Question: Consider the example plot below. I'd like to make the little boxes around each of the symbols in the legend go away. How an I do this?
'''
ggplot(mtcars, aes(wt, mpg, shape=factor(cyl))) + geom_point() + theme_bw()
'''

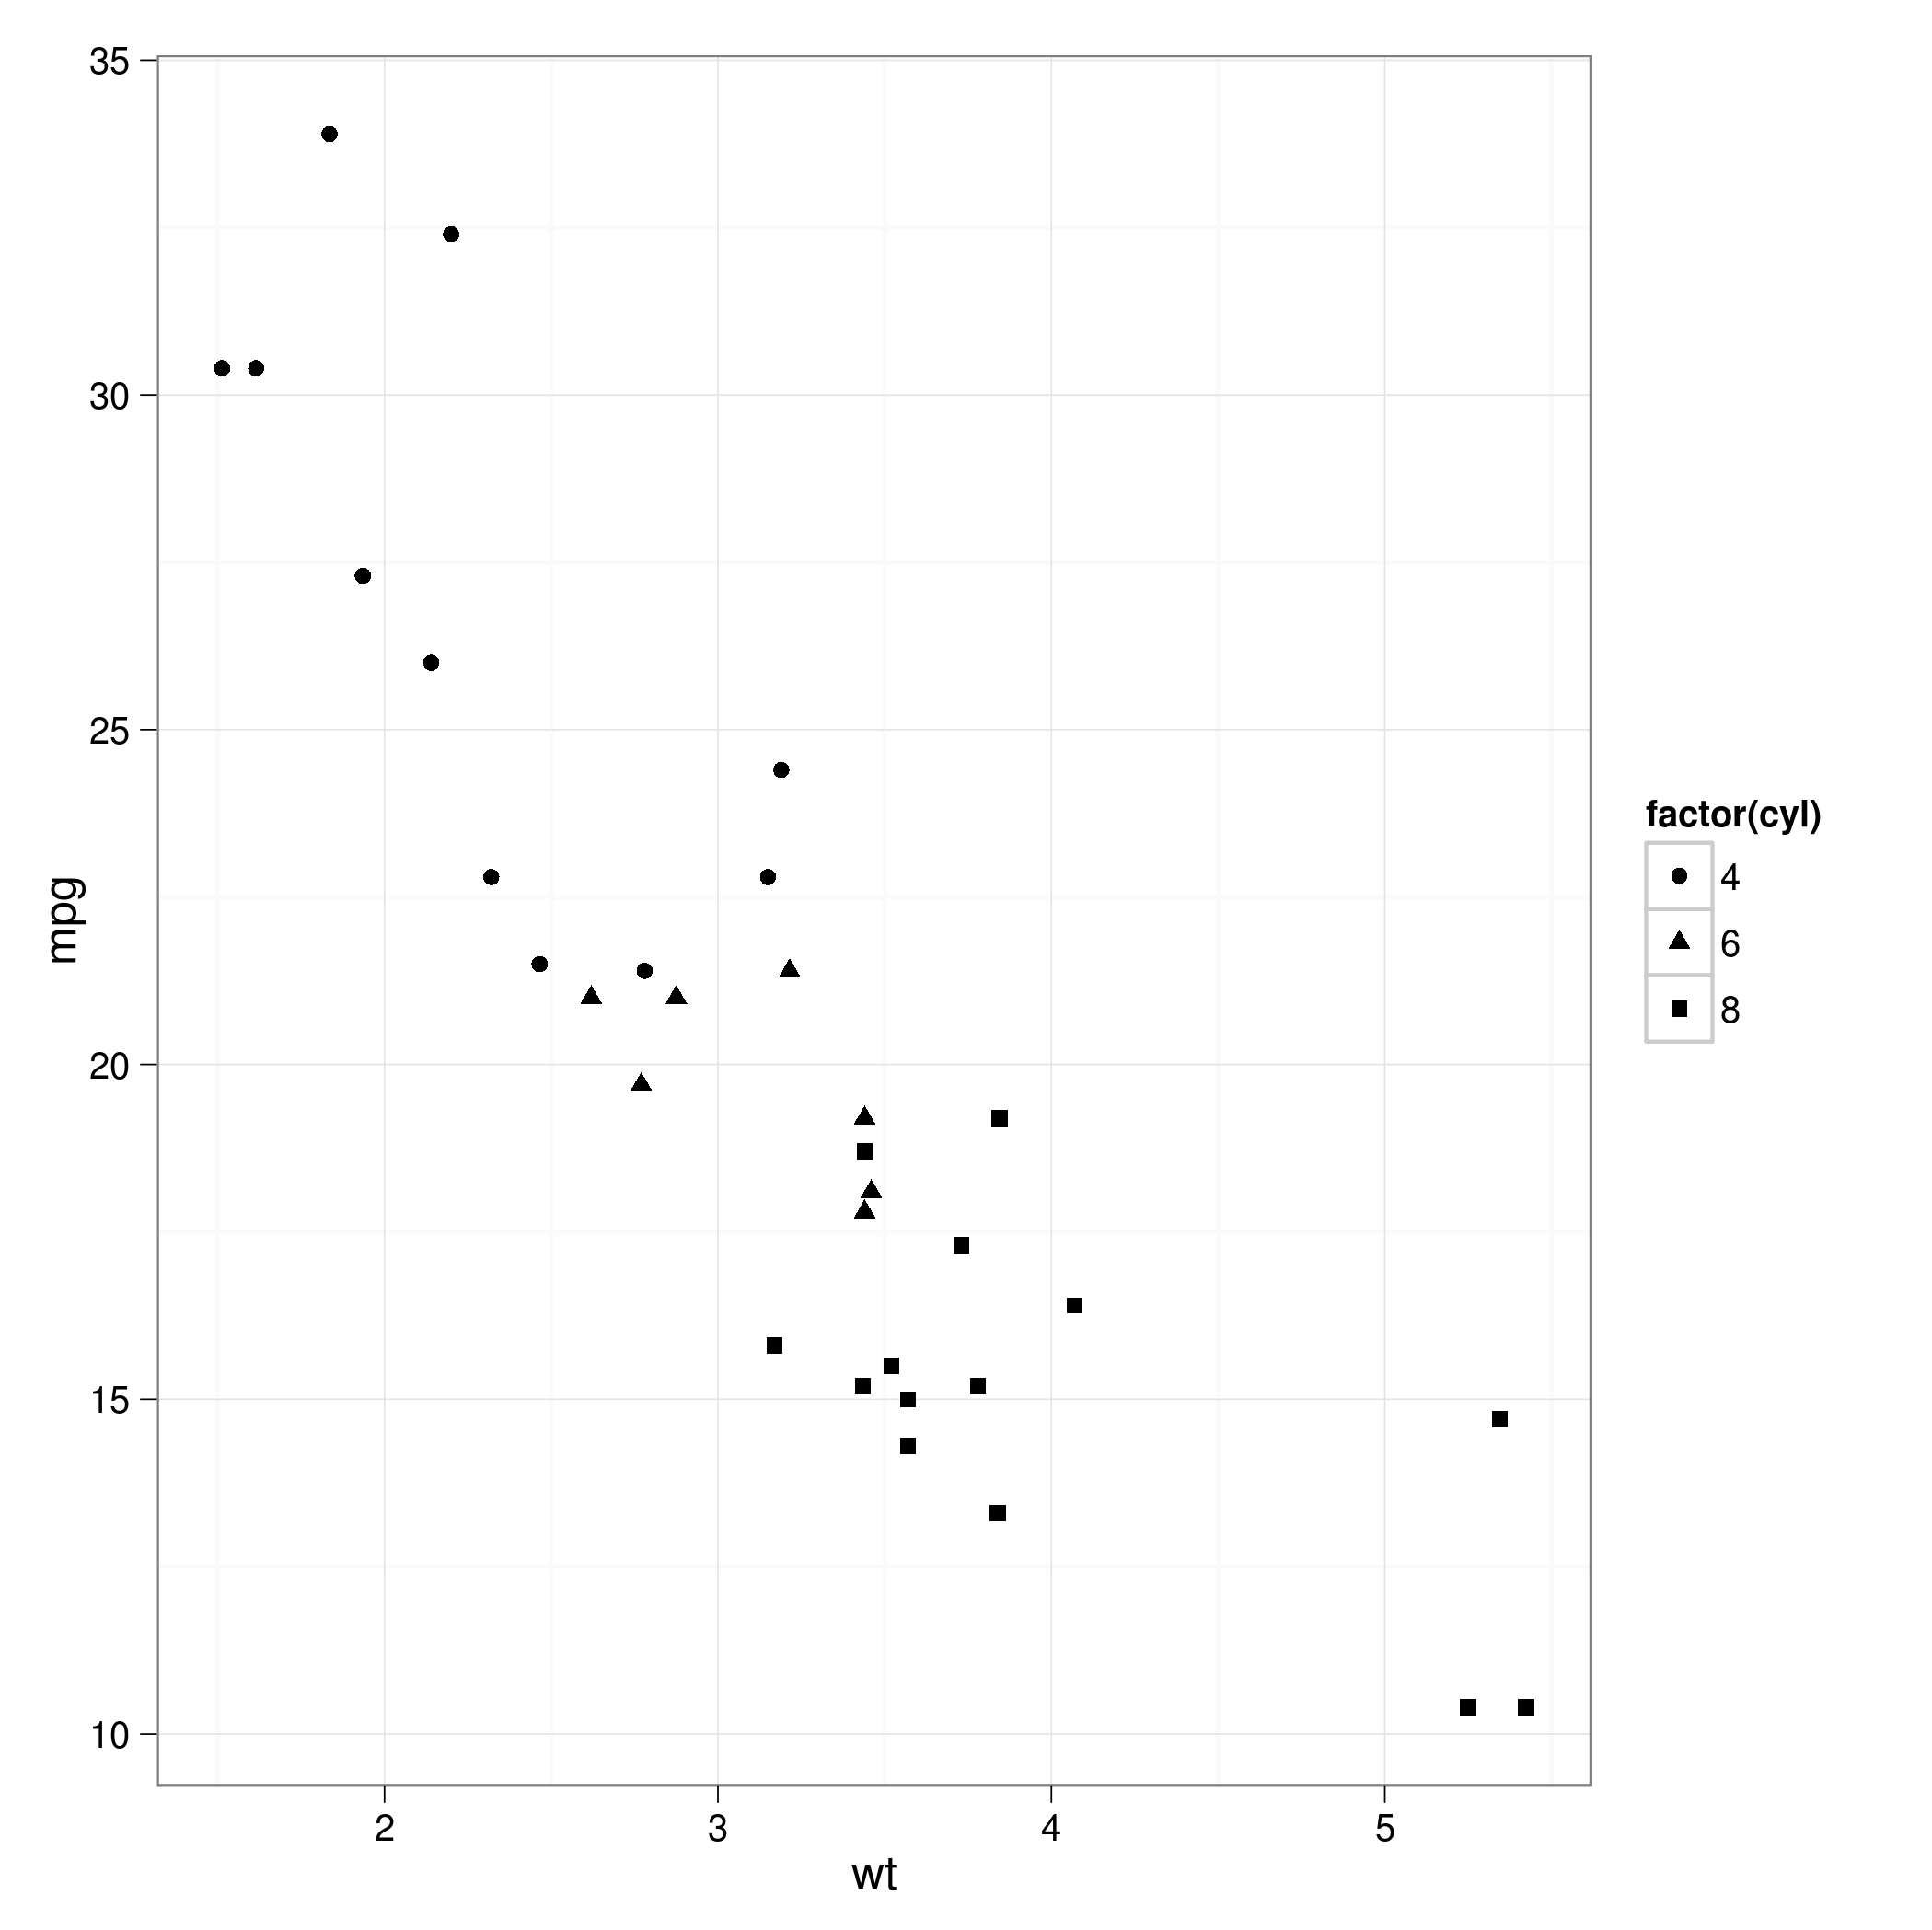
Answer: You're looking for:
'''
+ opts(legend.key = theme_blank())
'''
You can see lots of examples of all sorts of this stuff in '?opts'. I couldn't remember off the top of my head which one it was, so I just tried a few until I got it right.
: Since version 0.9.2 'opts' has been <URL> by 'theme':
'''
+ theme(legend.key = element_blank())
'''